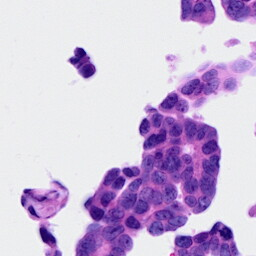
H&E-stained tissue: Ovarian